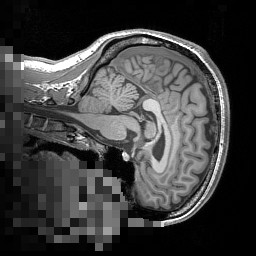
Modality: T1w
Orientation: sagittal
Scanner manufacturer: siemens
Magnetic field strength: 3 T
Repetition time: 1.5 s
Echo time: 0.00291 s